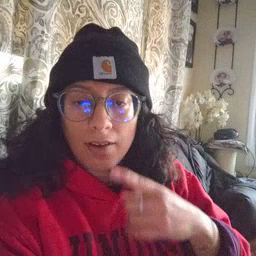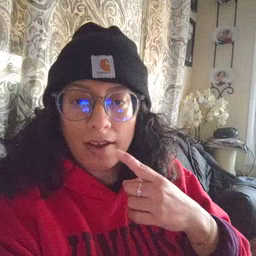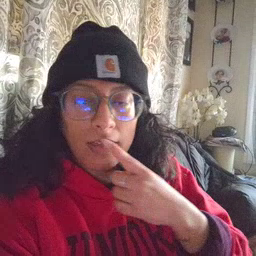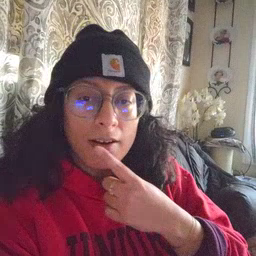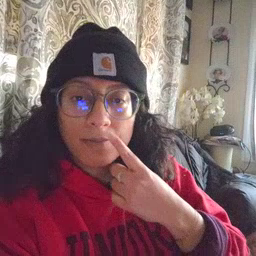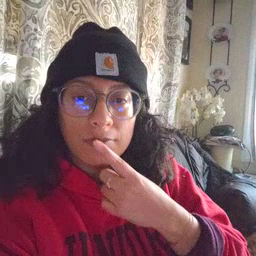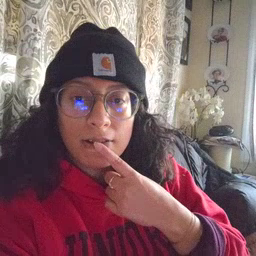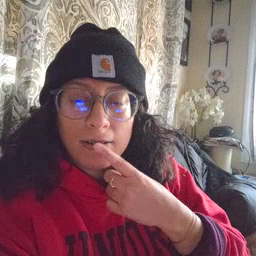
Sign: lips